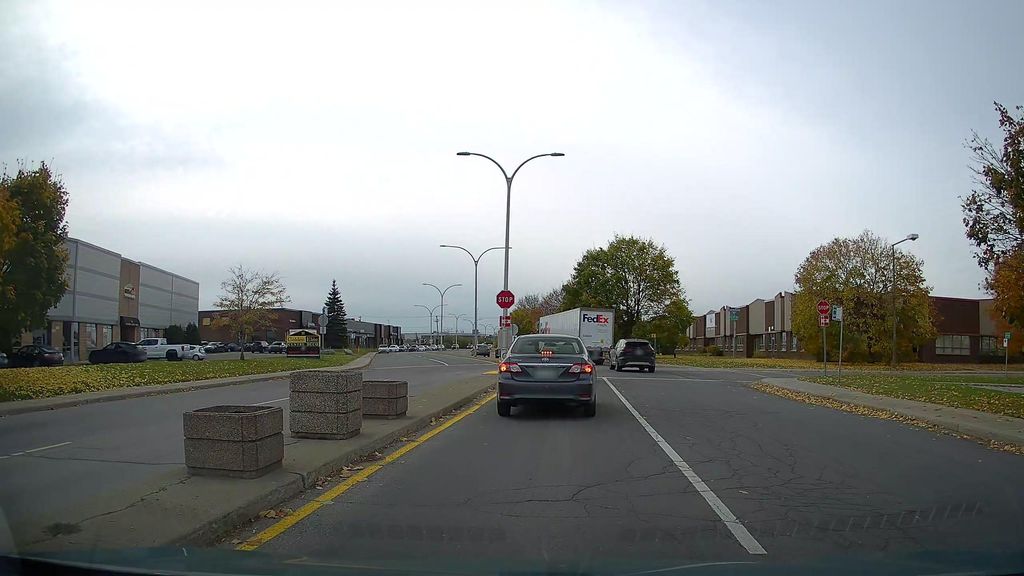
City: montreal